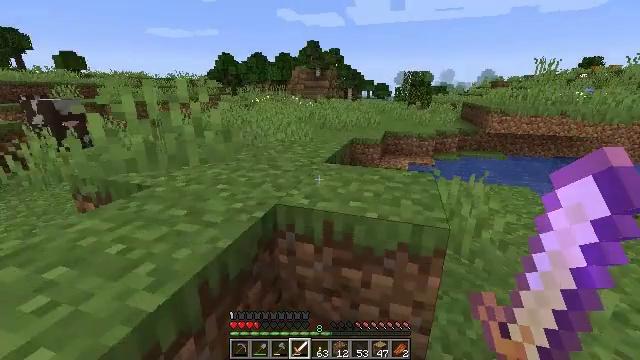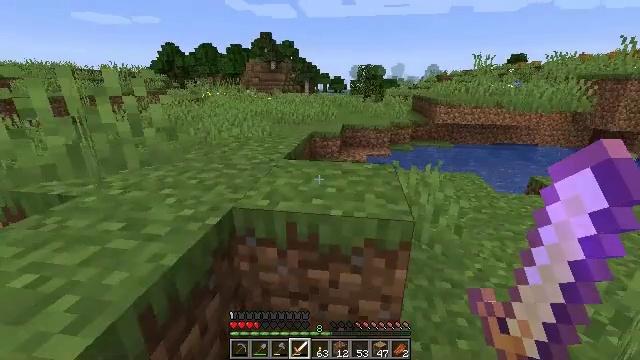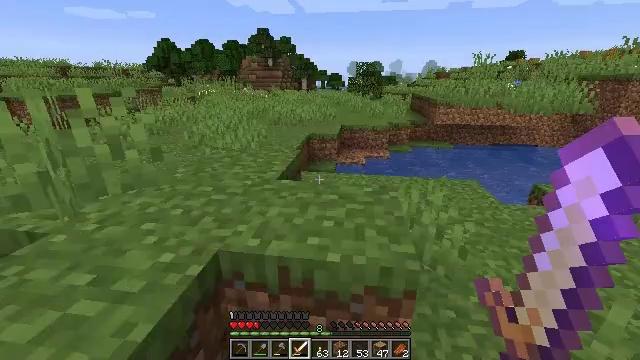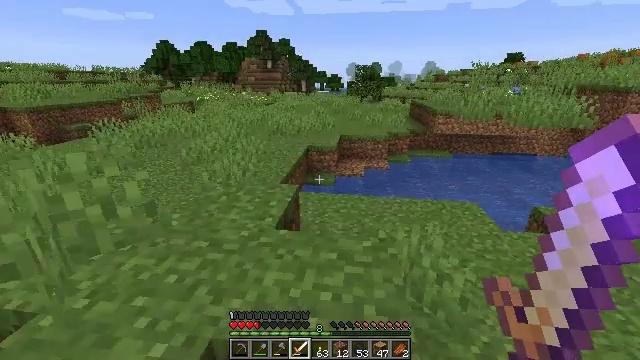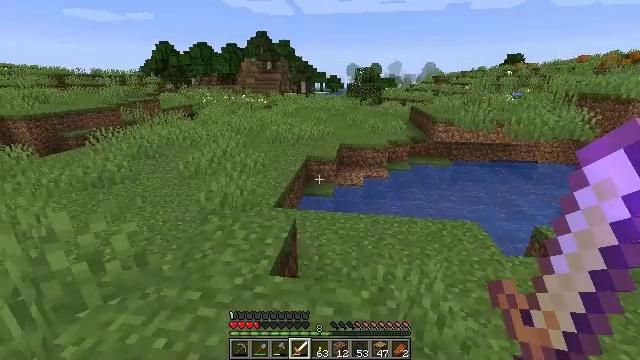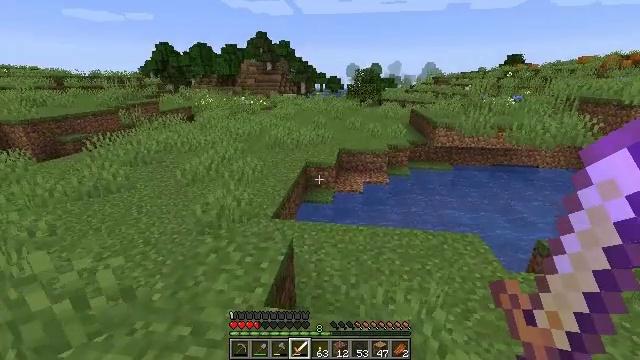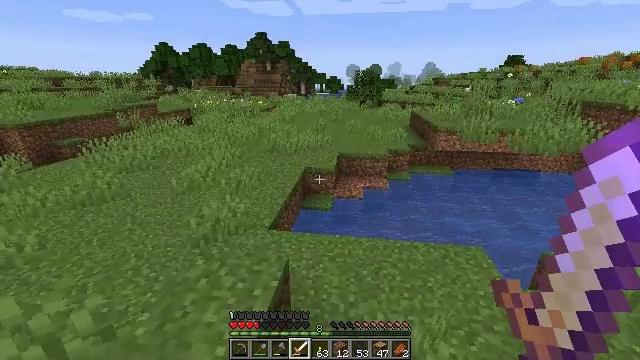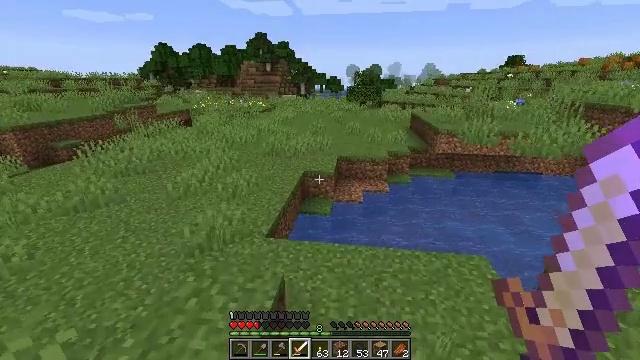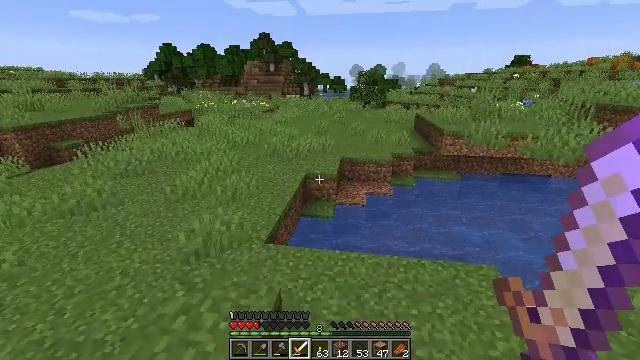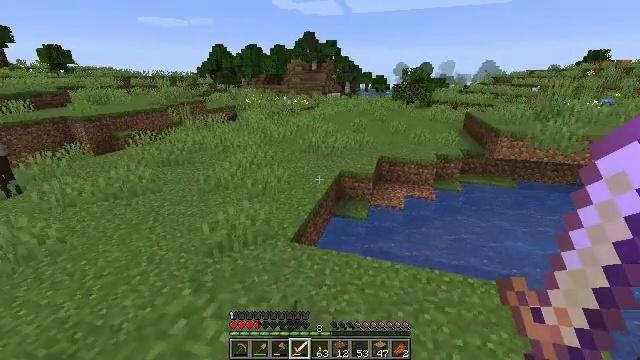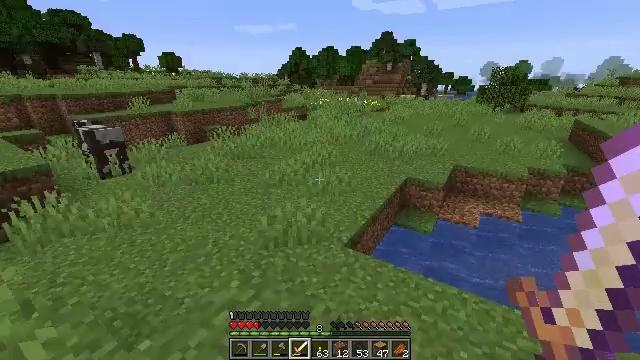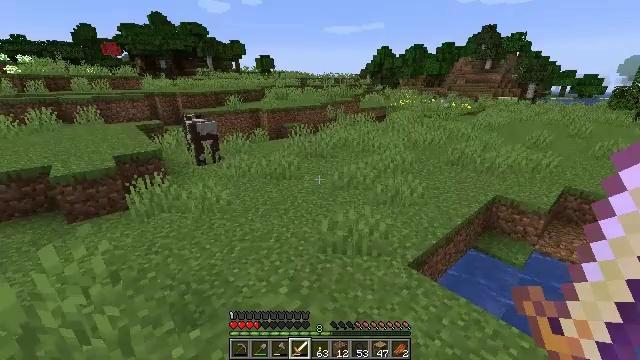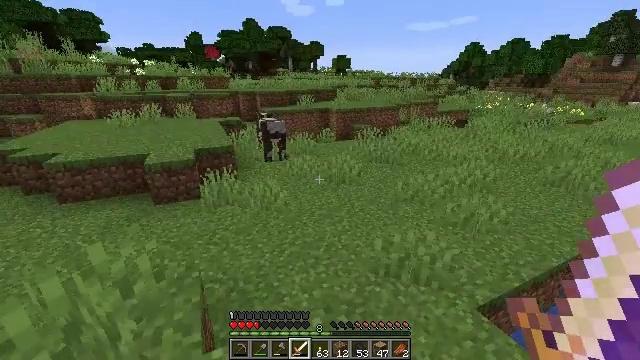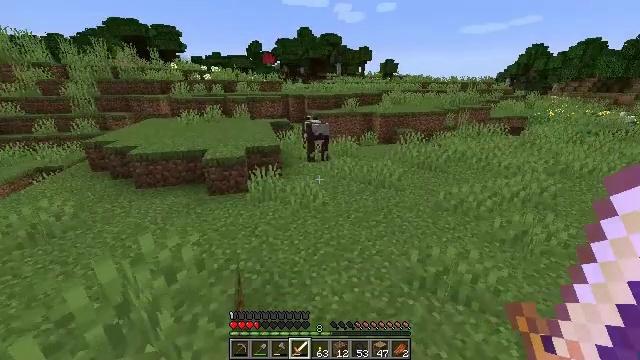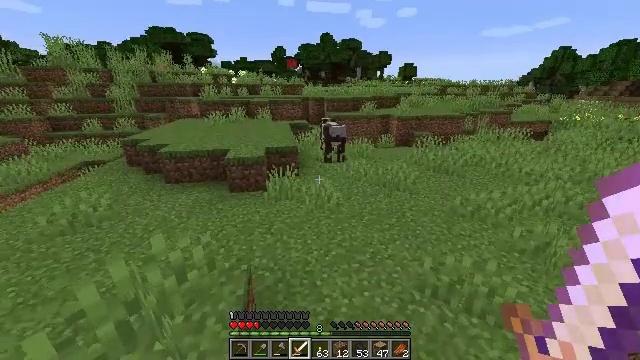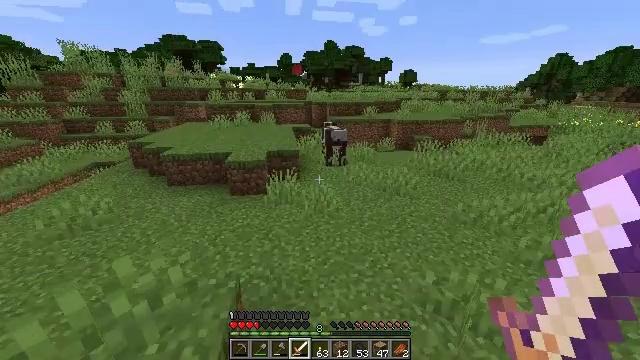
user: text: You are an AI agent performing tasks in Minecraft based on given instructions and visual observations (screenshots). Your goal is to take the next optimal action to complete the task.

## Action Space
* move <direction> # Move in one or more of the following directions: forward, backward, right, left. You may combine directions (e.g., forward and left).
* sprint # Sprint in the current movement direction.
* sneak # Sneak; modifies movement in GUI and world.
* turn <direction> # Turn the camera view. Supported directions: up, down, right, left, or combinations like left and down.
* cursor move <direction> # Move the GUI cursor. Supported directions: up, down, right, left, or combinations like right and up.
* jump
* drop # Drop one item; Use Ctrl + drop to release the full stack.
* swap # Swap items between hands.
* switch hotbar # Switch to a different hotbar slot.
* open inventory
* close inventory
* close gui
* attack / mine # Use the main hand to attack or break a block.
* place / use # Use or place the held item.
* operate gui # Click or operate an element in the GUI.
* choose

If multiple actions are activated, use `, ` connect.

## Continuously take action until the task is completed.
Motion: motion action
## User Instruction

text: Kill mobs.
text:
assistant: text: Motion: move forward, turn right and down
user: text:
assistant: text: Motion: move forward, jump
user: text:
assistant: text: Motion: move forward, jump
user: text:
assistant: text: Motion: move forward, jump
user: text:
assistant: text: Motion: move forward, jump
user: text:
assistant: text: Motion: move forward, jump
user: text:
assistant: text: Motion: move forward
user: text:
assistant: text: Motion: move forward
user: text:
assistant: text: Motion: move forward, turn left
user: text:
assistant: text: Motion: move forward, turn left
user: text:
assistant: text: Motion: move forward, turn left
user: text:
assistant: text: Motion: move forward, sprint, turn left
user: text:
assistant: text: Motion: move forward, sprint, turn left
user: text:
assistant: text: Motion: move forward, sprint, turn left
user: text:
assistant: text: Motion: move forward, sprint
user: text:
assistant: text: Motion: move forward, sprint
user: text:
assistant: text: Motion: move forward, sprint
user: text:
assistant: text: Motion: move forward, sprint
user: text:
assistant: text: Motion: move forward, sprint
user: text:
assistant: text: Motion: move forward, sprint
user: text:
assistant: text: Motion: move forward, sprint
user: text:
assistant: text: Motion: move forward, sprint
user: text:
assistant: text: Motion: move forward, sprint
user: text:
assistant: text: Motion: move forward, sprint
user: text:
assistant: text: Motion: move forward, sprint
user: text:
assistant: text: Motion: move forward, sprint
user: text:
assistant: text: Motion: move forward, sprint
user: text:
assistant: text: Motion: move forward, sprint
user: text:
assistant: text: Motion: move forward, sprint
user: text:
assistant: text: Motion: move forward, sprint